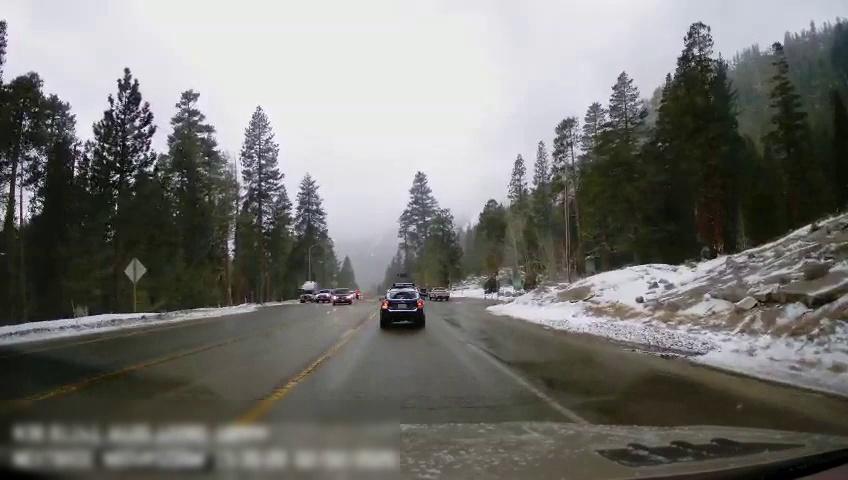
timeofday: Day
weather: Snowy
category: Drivable Space
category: Vehicles | Truck
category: Vehicles | Car
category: Vehicles | Truck
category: Vehicles | Truck
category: Vehicles | SUV
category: Vehicles | SUV
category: Lanes | Current Lane
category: Lanes | Opposite Lane
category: Lanes | Opposite Lane
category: Lanes | Current Lane